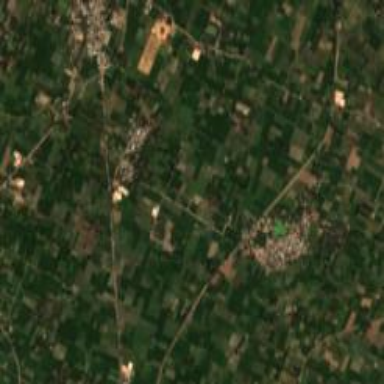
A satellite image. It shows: Village.